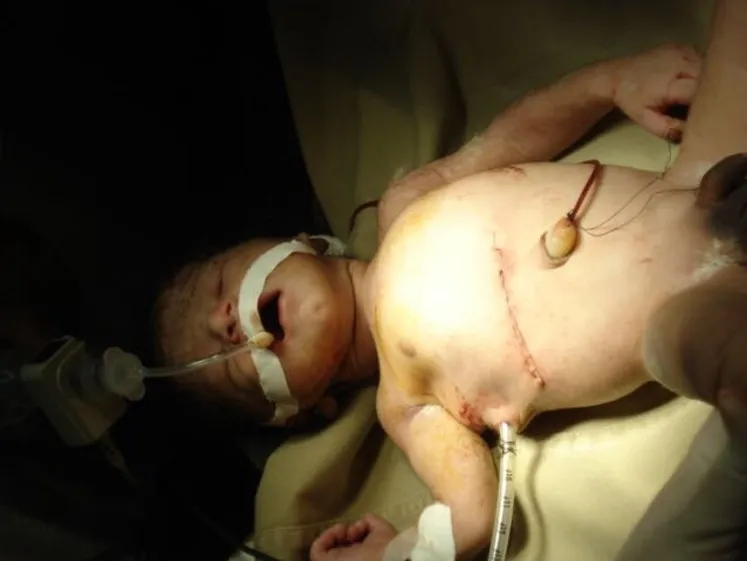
Thoracic drainage and surgical wound in the infant.
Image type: medical_photograph (other_medical_photograph)